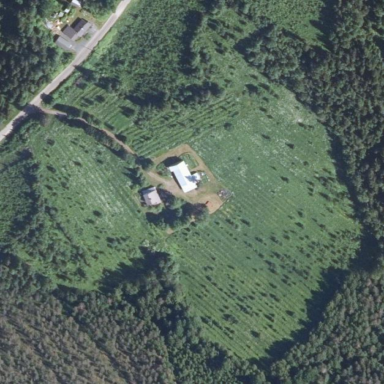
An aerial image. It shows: Orchard.